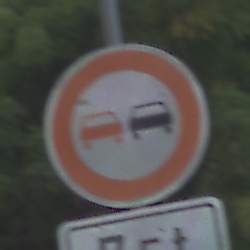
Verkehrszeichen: Ueberholverbot
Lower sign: SonstigeBeschraenkungen4
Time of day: MorningAfternoon
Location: Outdoor (Suburban)
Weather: PartlyCloudy
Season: NotSpecified
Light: Natural